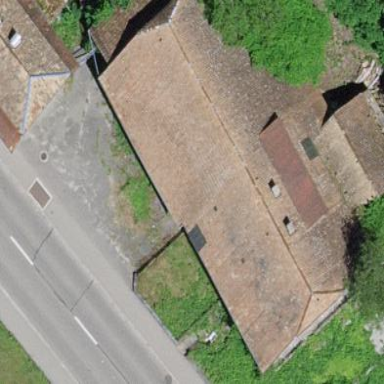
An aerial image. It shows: Farm building.